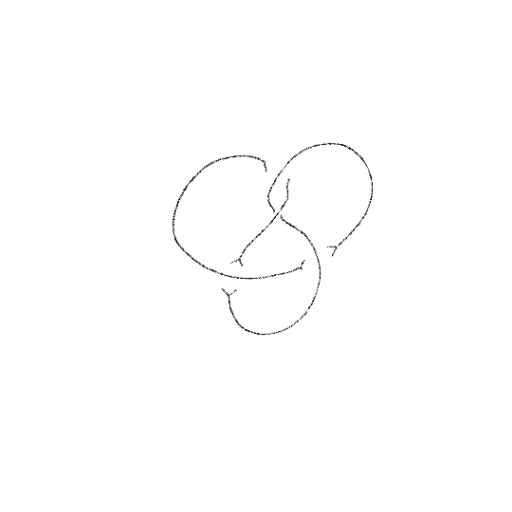
Crossing number: 4